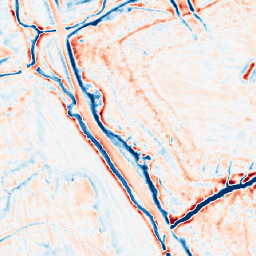
Category: edge_preserving
Decomposition family: bilateral
Decomposition parameters: d: 15
sigma_color: 75
sigma_space: 50
Upsampling method: area
Upsampling parameters: scale: 2
Upsampling scale: 2